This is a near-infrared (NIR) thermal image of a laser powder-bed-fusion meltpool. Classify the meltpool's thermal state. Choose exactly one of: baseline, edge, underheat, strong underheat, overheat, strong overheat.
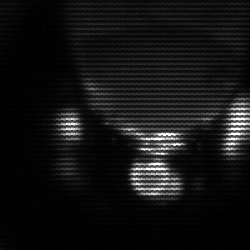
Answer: baseline